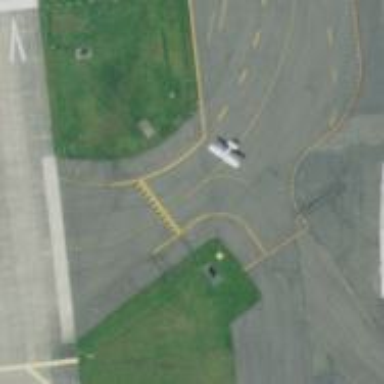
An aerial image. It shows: Image of taxiway at airport.